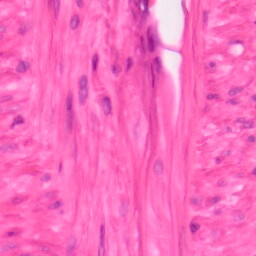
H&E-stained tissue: Colon